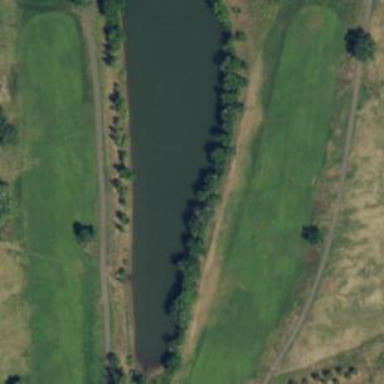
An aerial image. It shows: Picturesque scene of golf course with lateral water hazard.